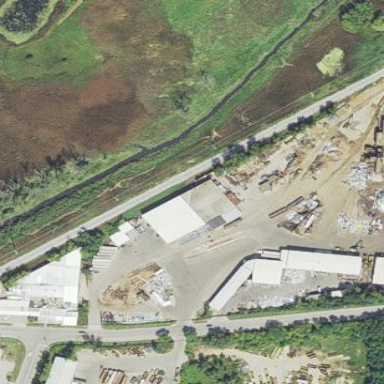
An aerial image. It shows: Recycling center with scrap metal recycling facilities.